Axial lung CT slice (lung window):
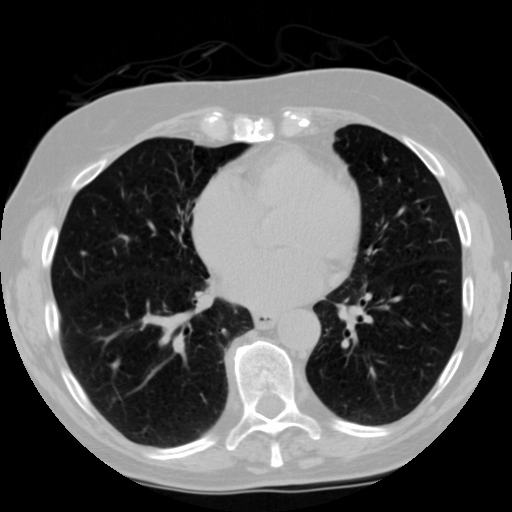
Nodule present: no